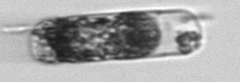
Label: Hemiaulus